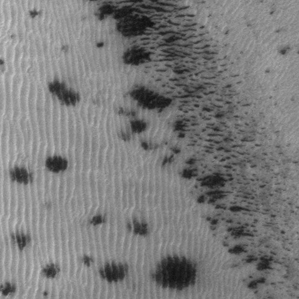
Label: frost